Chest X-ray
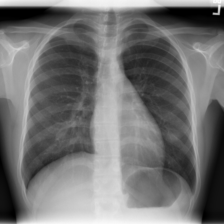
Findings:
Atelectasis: negative
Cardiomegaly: negative
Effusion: negative
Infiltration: negative
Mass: negative
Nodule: negative
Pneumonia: negative
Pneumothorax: negative
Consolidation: negative
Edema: negative
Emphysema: negative
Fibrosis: negative
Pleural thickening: negative
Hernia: negative